Interaction volume radius: 5 \u00c5
Interaction volume height: 30 \u00c5
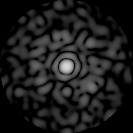
Disorder parameter: 0.8173